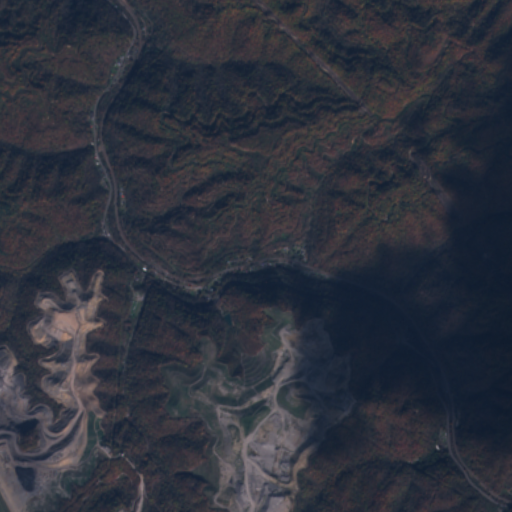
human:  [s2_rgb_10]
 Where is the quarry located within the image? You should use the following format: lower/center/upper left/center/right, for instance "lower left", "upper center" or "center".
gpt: There is no quarry in the image.